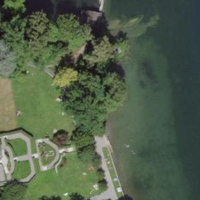
EUNIS habitat code: 14
Species observed at this site:
Milvus milvus
Pica pica
Aesculus hippocastanum
Cyanistes caeruleus
Motacilla alba
Ilex aquifolium